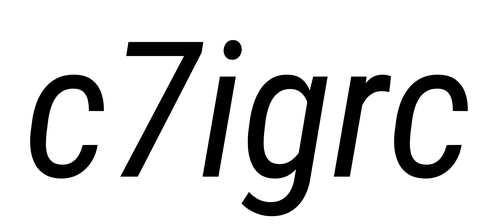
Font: Roboto-Italic_Condensed_Italic